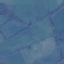
Label: Pasture